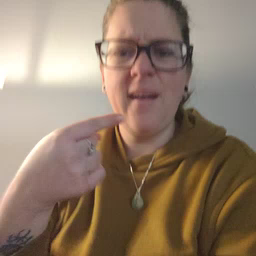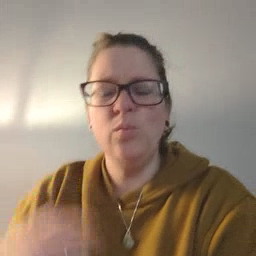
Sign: owie